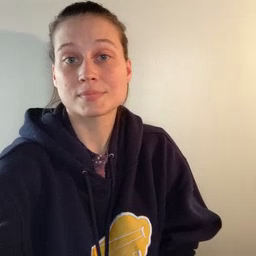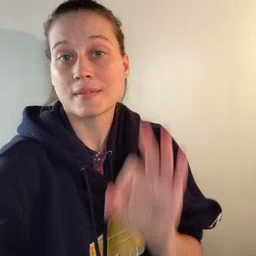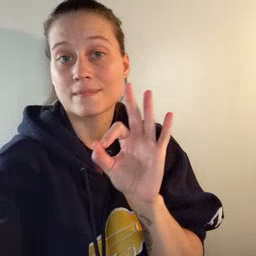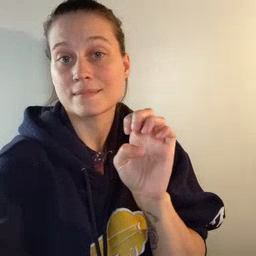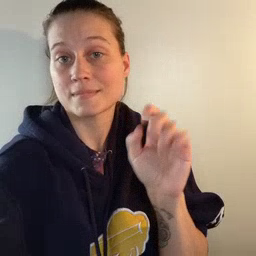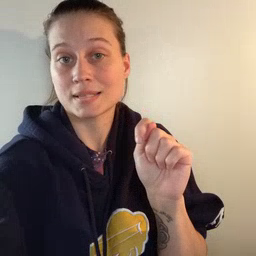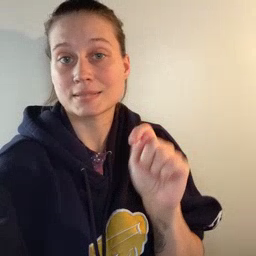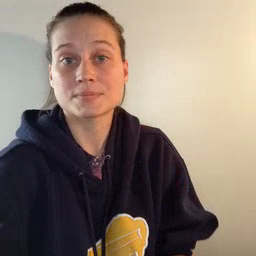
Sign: feet